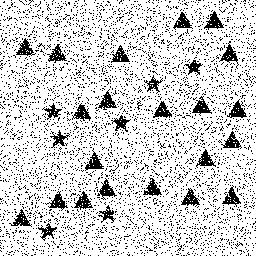
Squares: 0
Triangles: 21
Stars: 7
Total shapes: 28